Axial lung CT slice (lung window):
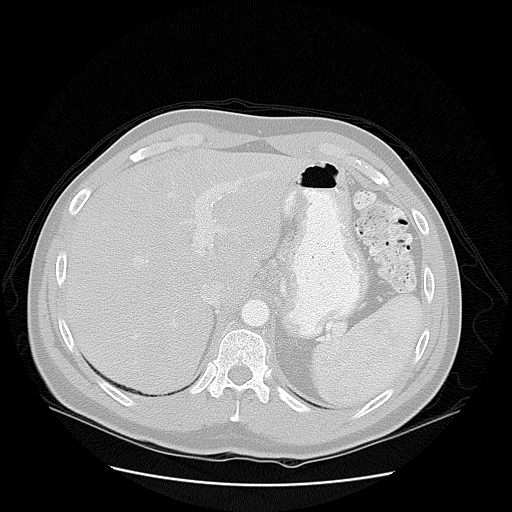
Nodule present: no